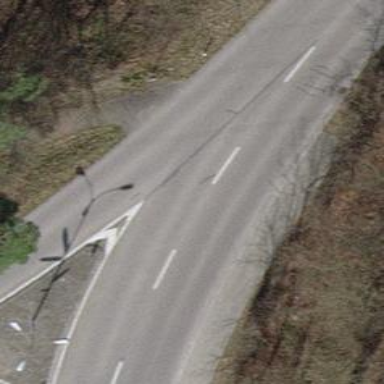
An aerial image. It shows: Unclassified road with asphalt surface. There is sidewalk on the left side.